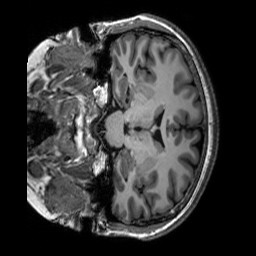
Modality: T1w
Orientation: coronal
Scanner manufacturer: siemens
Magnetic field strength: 3 T
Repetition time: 2.3 s
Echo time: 0.00302 s